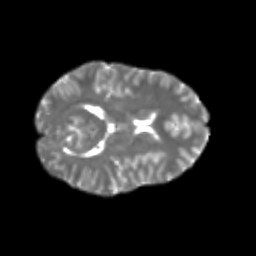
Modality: T2w
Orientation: axial
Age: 21
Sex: female
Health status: healthy
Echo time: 0.074 s